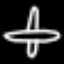
Label: airplane